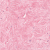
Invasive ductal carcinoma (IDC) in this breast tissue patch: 0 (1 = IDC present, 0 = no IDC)